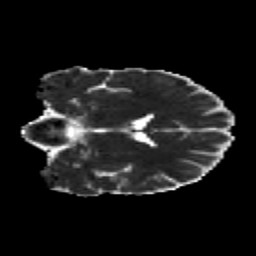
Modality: MD
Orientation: coronal
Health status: healthy
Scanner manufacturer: siemens
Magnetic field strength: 3 T
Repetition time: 10.6 s
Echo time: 0.092 s